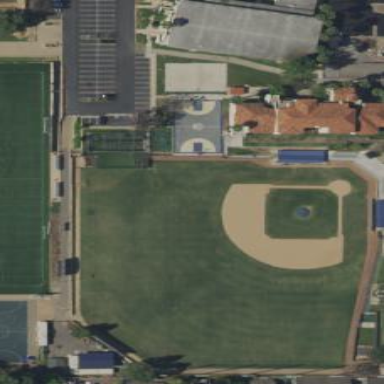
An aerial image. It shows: Baseball pitch for leisure and sports activities.